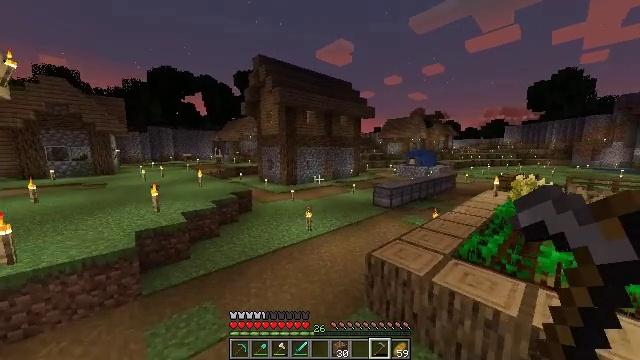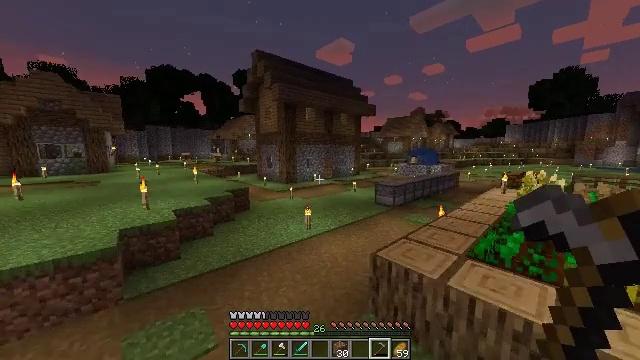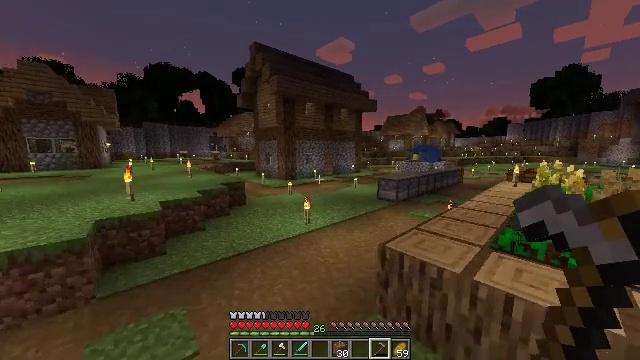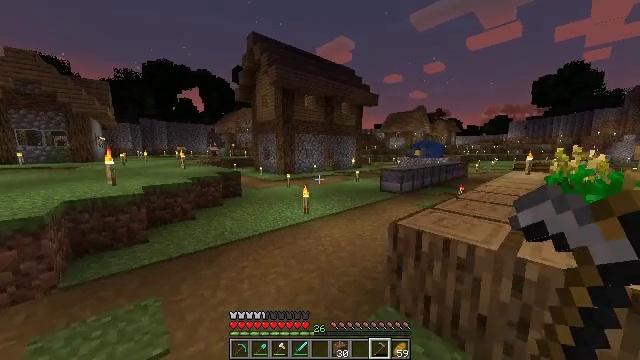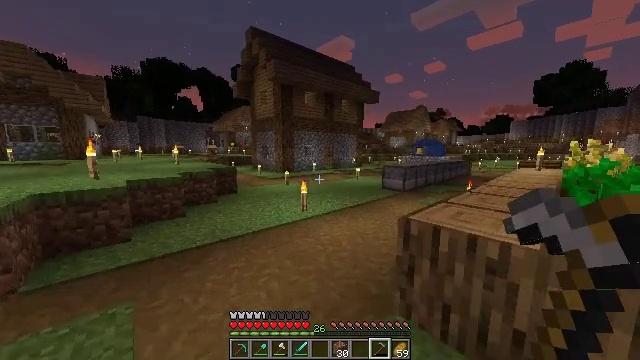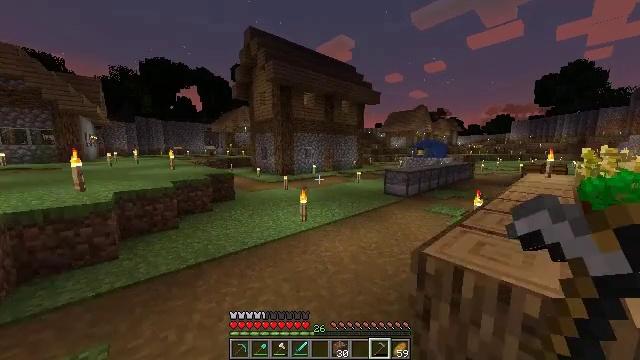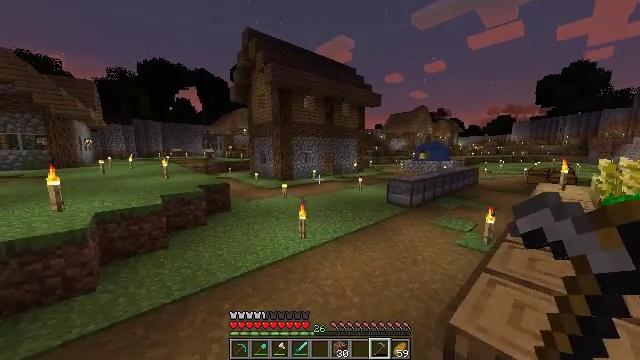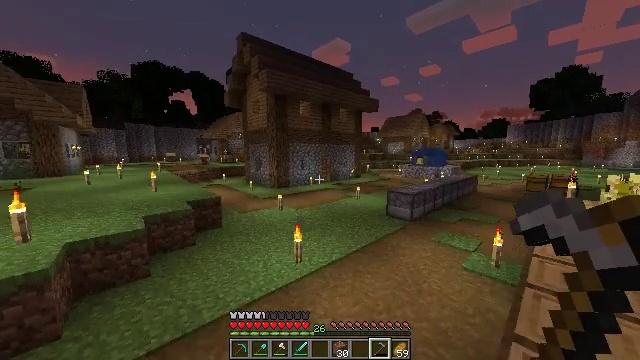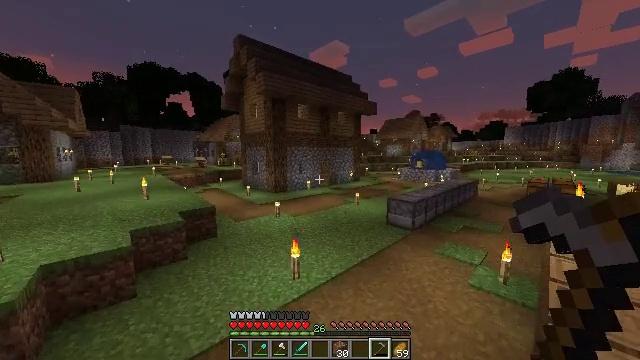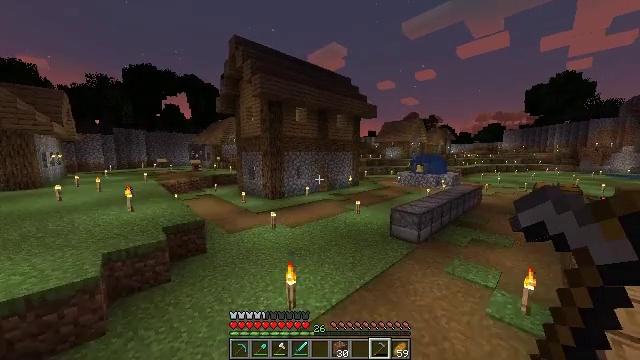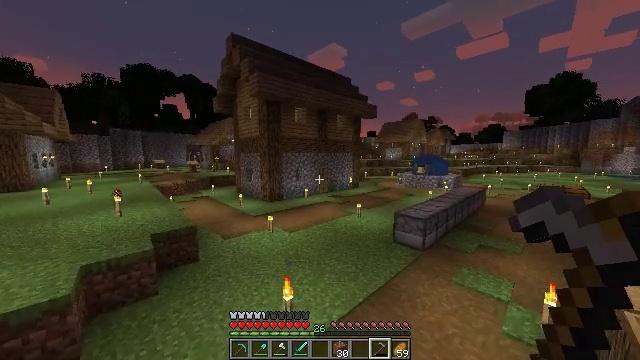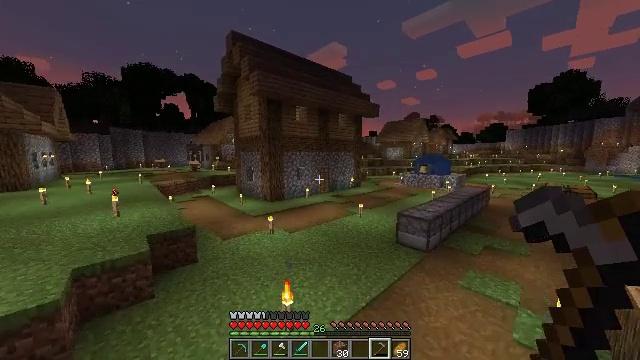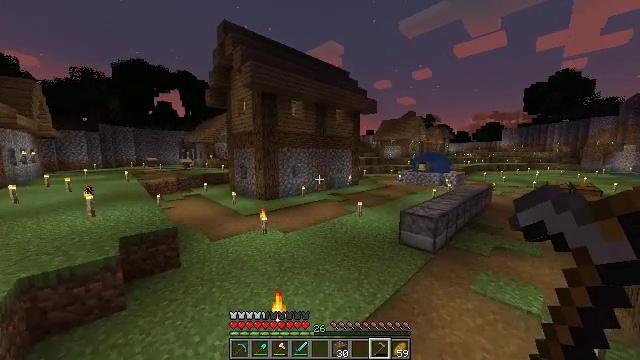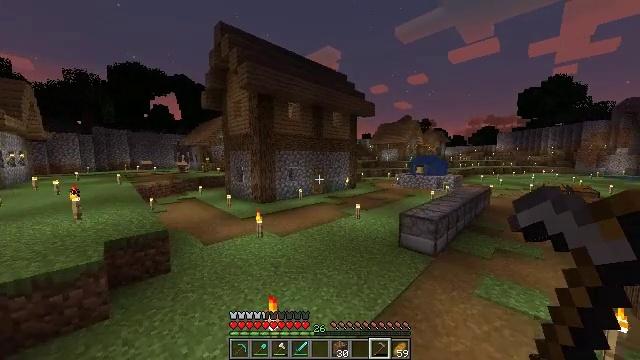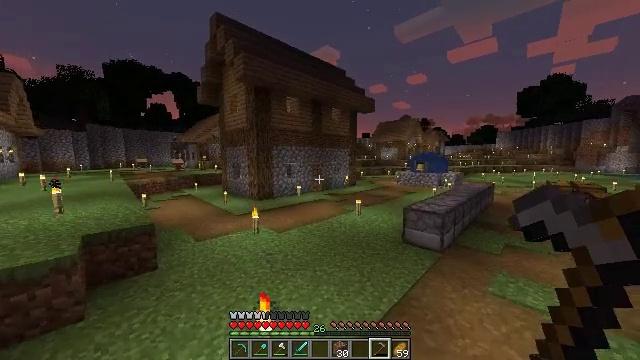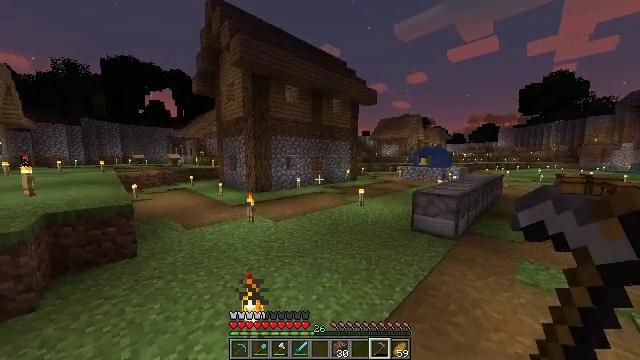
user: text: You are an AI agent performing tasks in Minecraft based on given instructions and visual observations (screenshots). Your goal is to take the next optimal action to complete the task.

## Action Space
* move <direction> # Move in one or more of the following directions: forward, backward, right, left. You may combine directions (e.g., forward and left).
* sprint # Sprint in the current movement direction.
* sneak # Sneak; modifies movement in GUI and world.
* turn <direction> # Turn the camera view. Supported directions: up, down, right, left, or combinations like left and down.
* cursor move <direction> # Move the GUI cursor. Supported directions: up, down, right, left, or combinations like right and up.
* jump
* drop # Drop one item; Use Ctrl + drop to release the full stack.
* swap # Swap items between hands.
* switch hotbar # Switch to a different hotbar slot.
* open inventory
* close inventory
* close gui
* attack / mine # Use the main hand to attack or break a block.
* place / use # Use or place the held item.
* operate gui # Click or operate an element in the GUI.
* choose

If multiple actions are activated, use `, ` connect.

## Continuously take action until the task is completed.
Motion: motion action
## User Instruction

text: Collect sugar cane near water sources.
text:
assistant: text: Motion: move forward, sprint, jump
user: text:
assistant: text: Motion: move forward, sprint, jump
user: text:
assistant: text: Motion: move forward, sprint, jump
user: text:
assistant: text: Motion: move forward, sprint, jump
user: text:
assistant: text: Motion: move forward, sprint, jump
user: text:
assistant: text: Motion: move forward, sprint, jump
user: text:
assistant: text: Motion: move forward, sprint, jump
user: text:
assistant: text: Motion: move forward, sprint, jump
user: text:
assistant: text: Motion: move forward, sprint, jump
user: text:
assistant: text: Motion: move forward, sprint, jump
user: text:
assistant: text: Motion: move forward, sprint, jump
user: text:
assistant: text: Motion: move forward, sprint, jump
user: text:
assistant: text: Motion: move forward, sprint, turn up, jump
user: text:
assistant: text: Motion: move forward, sprint, jump
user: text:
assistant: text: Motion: move forward, sprint, jump
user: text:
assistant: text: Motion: move forward, sprint, jump
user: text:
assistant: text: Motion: move forward, sprint, jump
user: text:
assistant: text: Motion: move forward, sprint, jump
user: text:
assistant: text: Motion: move forward, sprint, jump
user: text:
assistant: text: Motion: move forward, sprint, jump
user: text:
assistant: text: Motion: move forward, sprint, turn right, jump
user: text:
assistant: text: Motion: move forward, sprint, jump
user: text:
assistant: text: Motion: move forward, sprint, jump
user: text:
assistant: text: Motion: move forward, sprint, jump
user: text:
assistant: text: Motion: move forward, sprint, jump
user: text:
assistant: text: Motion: move forward, sprint, jump
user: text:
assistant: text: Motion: move forward, sprint, jump
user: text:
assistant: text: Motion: move forward, sprint, jump
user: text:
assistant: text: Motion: move forward, sprint, jump
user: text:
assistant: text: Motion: move forward, sprint, jump